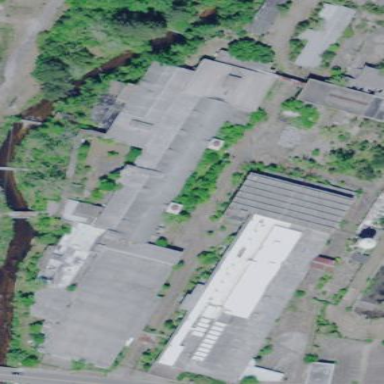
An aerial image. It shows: Industrial building.